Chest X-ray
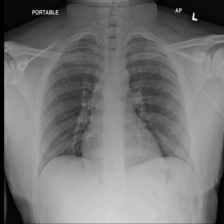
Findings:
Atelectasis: negative
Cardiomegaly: negative
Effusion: negative
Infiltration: negative
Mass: negative
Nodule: negative
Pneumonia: negative
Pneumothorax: negative
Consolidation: negative
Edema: negative
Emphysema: negative
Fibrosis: negative
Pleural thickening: negative
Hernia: negative